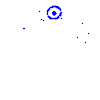
Particle: pion